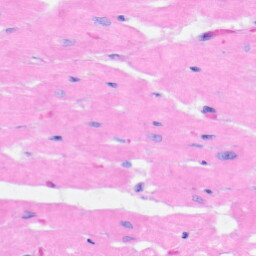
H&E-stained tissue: Heart